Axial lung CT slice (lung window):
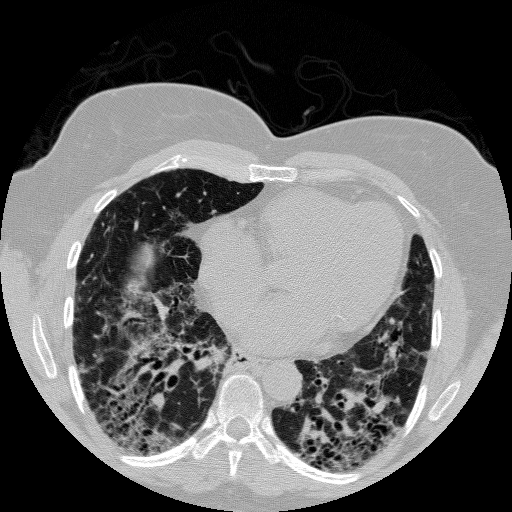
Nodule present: no